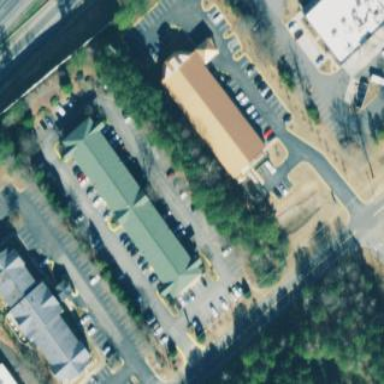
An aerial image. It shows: Motel building.